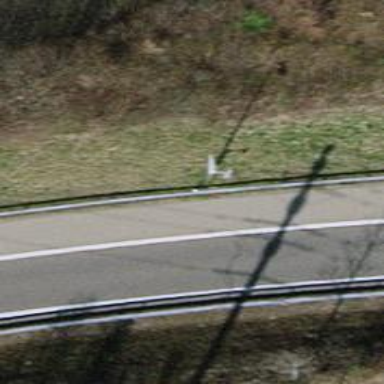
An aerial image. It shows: Asphalt motorway link.